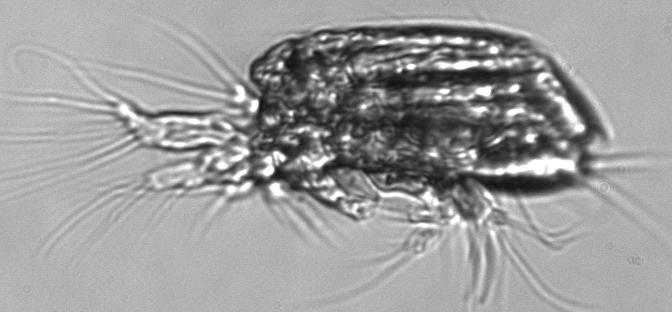
Label: Copepod_nauplii